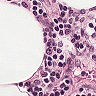
Metastatic tissue present: no